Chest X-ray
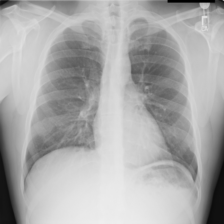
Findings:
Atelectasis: negative
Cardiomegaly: negative
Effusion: negative
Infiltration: negative
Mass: negative
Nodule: negative
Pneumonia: negative
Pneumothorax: negative
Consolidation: negative
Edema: negative
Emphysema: negative
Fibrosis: negative
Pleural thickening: negative
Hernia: negative